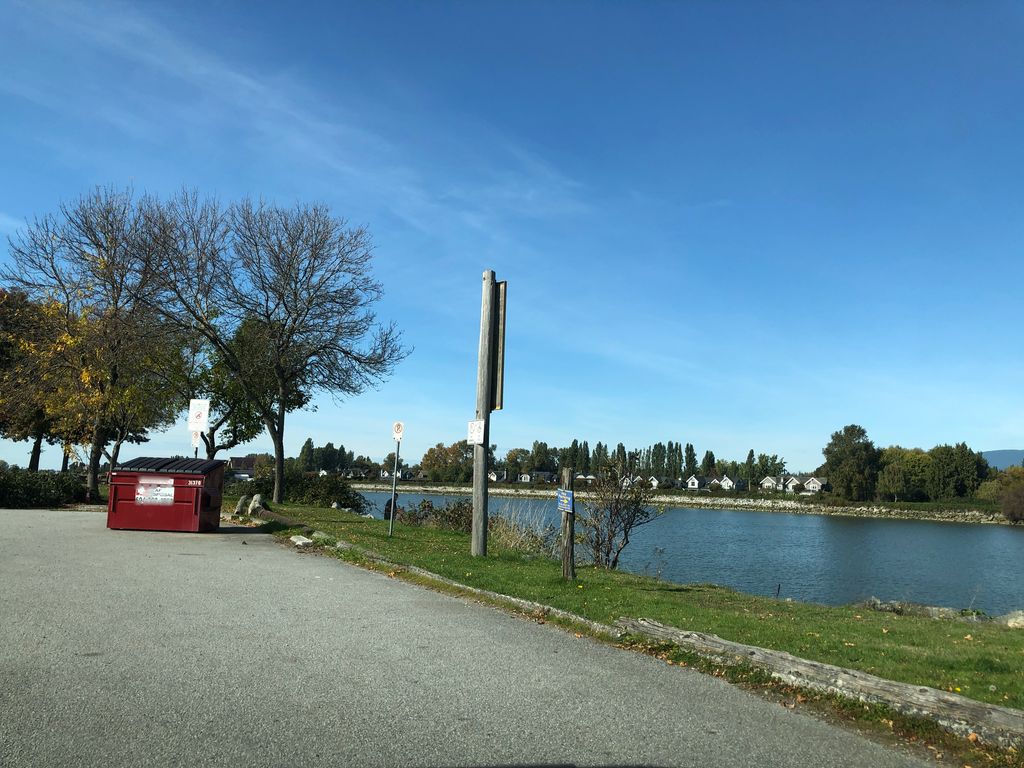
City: vancouver